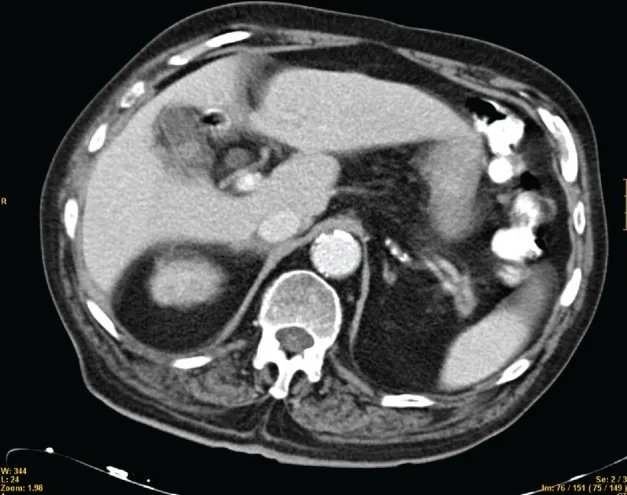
CT-scan at the end of chemotherapy treatment showing complete response.
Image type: radiology (ct)